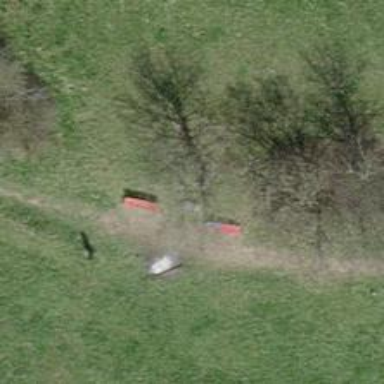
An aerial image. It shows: Bench.